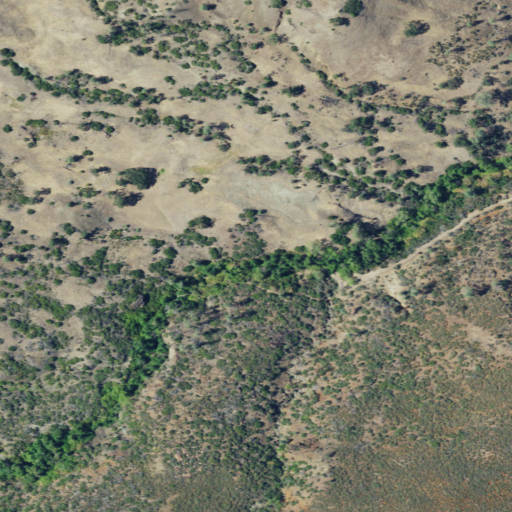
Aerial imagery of valley in California named China Gulch containing shrub and grassland